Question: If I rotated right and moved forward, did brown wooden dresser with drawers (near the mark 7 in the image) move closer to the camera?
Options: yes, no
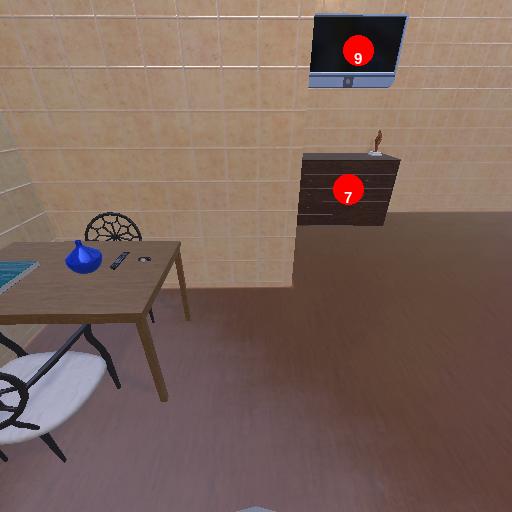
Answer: yes